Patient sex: M
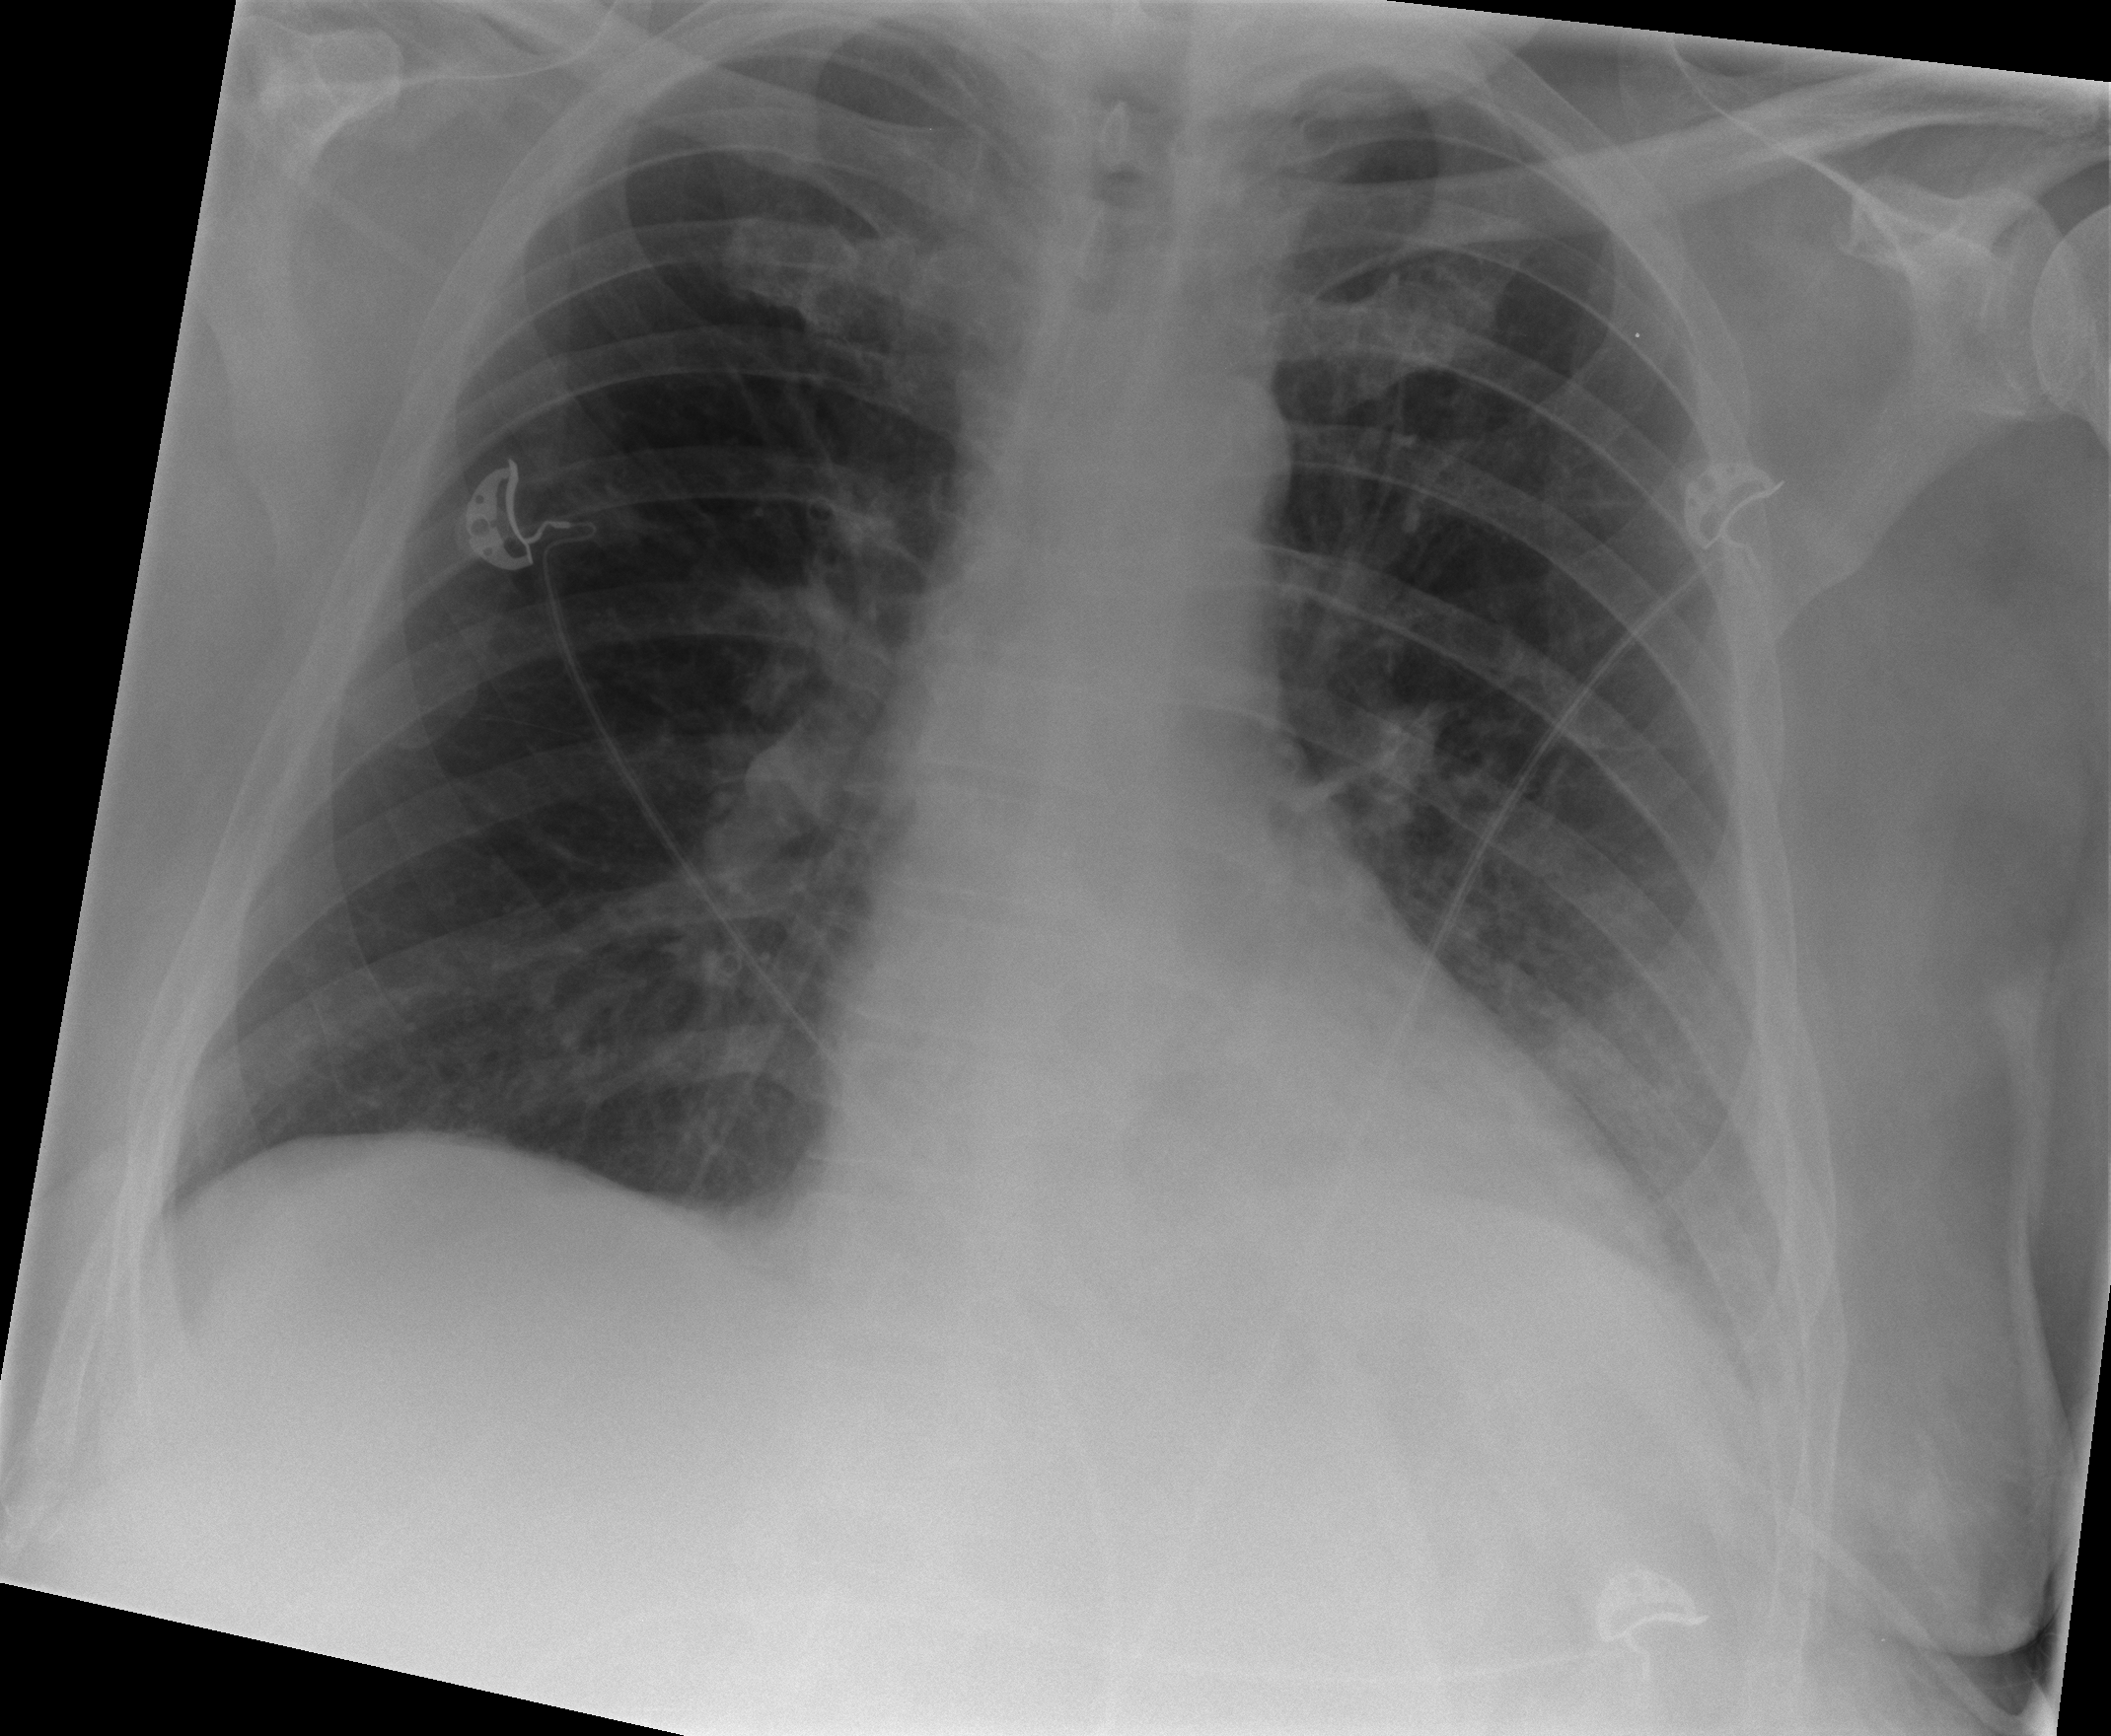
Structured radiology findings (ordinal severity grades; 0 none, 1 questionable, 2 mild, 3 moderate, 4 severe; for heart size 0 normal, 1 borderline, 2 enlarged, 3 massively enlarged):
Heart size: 1
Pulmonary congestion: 2
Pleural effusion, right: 0
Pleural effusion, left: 2
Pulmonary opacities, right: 0
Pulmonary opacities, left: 0
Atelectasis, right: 0
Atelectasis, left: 2